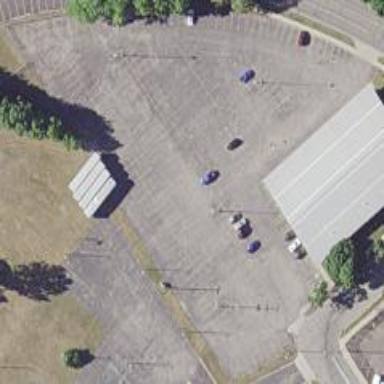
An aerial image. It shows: Parking area.